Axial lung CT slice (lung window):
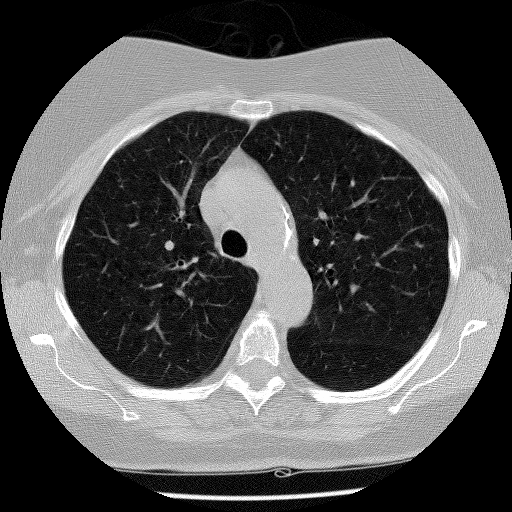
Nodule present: no